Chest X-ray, PA view. Patient: 16 years old, sex F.
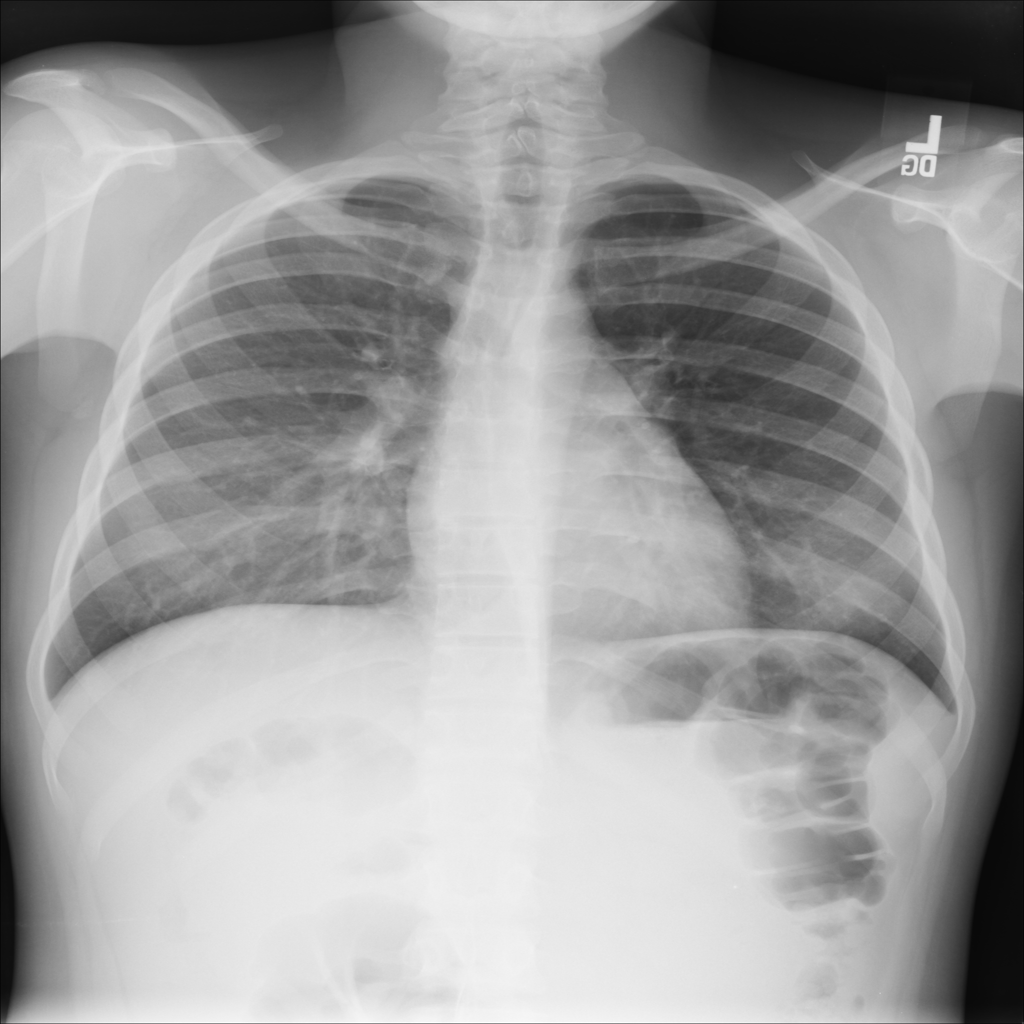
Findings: No Finding